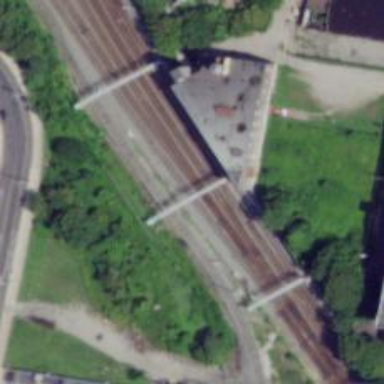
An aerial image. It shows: Railway track with contact line for electrification.